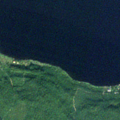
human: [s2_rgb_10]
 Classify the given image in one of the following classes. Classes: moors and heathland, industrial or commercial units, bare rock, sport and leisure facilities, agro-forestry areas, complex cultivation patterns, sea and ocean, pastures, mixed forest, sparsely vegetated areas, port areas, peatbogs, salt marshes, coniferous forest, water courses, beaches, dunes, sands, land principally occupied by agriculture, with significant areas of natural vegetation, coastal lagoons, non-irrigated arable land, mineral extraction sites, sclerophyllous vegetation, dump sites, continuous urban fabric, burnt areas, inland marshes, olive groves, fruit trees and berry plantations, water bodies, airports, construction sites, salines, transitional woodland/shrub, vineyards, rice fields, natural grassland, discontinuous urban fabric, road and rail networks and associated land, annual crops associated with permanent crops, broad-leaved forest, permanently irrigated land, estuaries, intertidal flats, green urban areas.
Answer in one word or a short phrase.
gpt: coniferous forest, water bodies